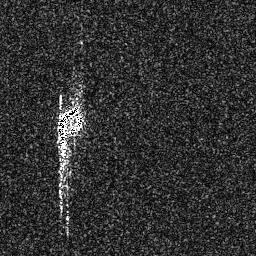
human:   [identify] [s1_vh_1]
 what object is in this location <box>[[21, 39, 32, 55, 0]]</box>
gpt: <ref>1 medium ship at the left</ref>